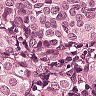
Metastatic tissue present: yes